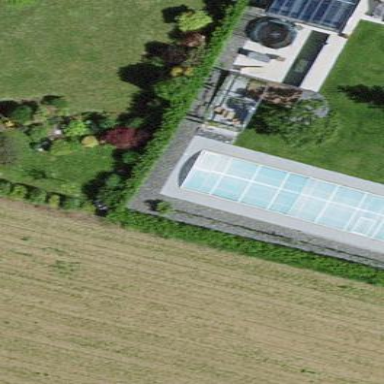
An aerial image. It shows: Swimming pool located in leisure land.